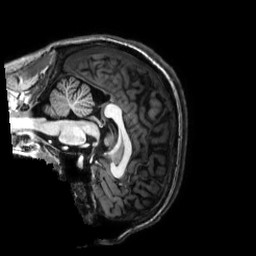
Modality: T1w
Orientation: sagittal
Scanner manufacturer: philips
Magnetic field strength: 3 T
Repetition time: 0.0096 s
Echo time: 0.0046 s